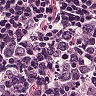
Metastatic tissue present: no